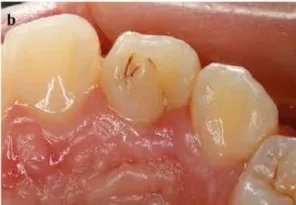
(b) Unusual prominent lingual cusp and a deep lingual pit with respect tooth #7.
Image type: medical_photograph (other_medical_photograph)